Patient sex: M
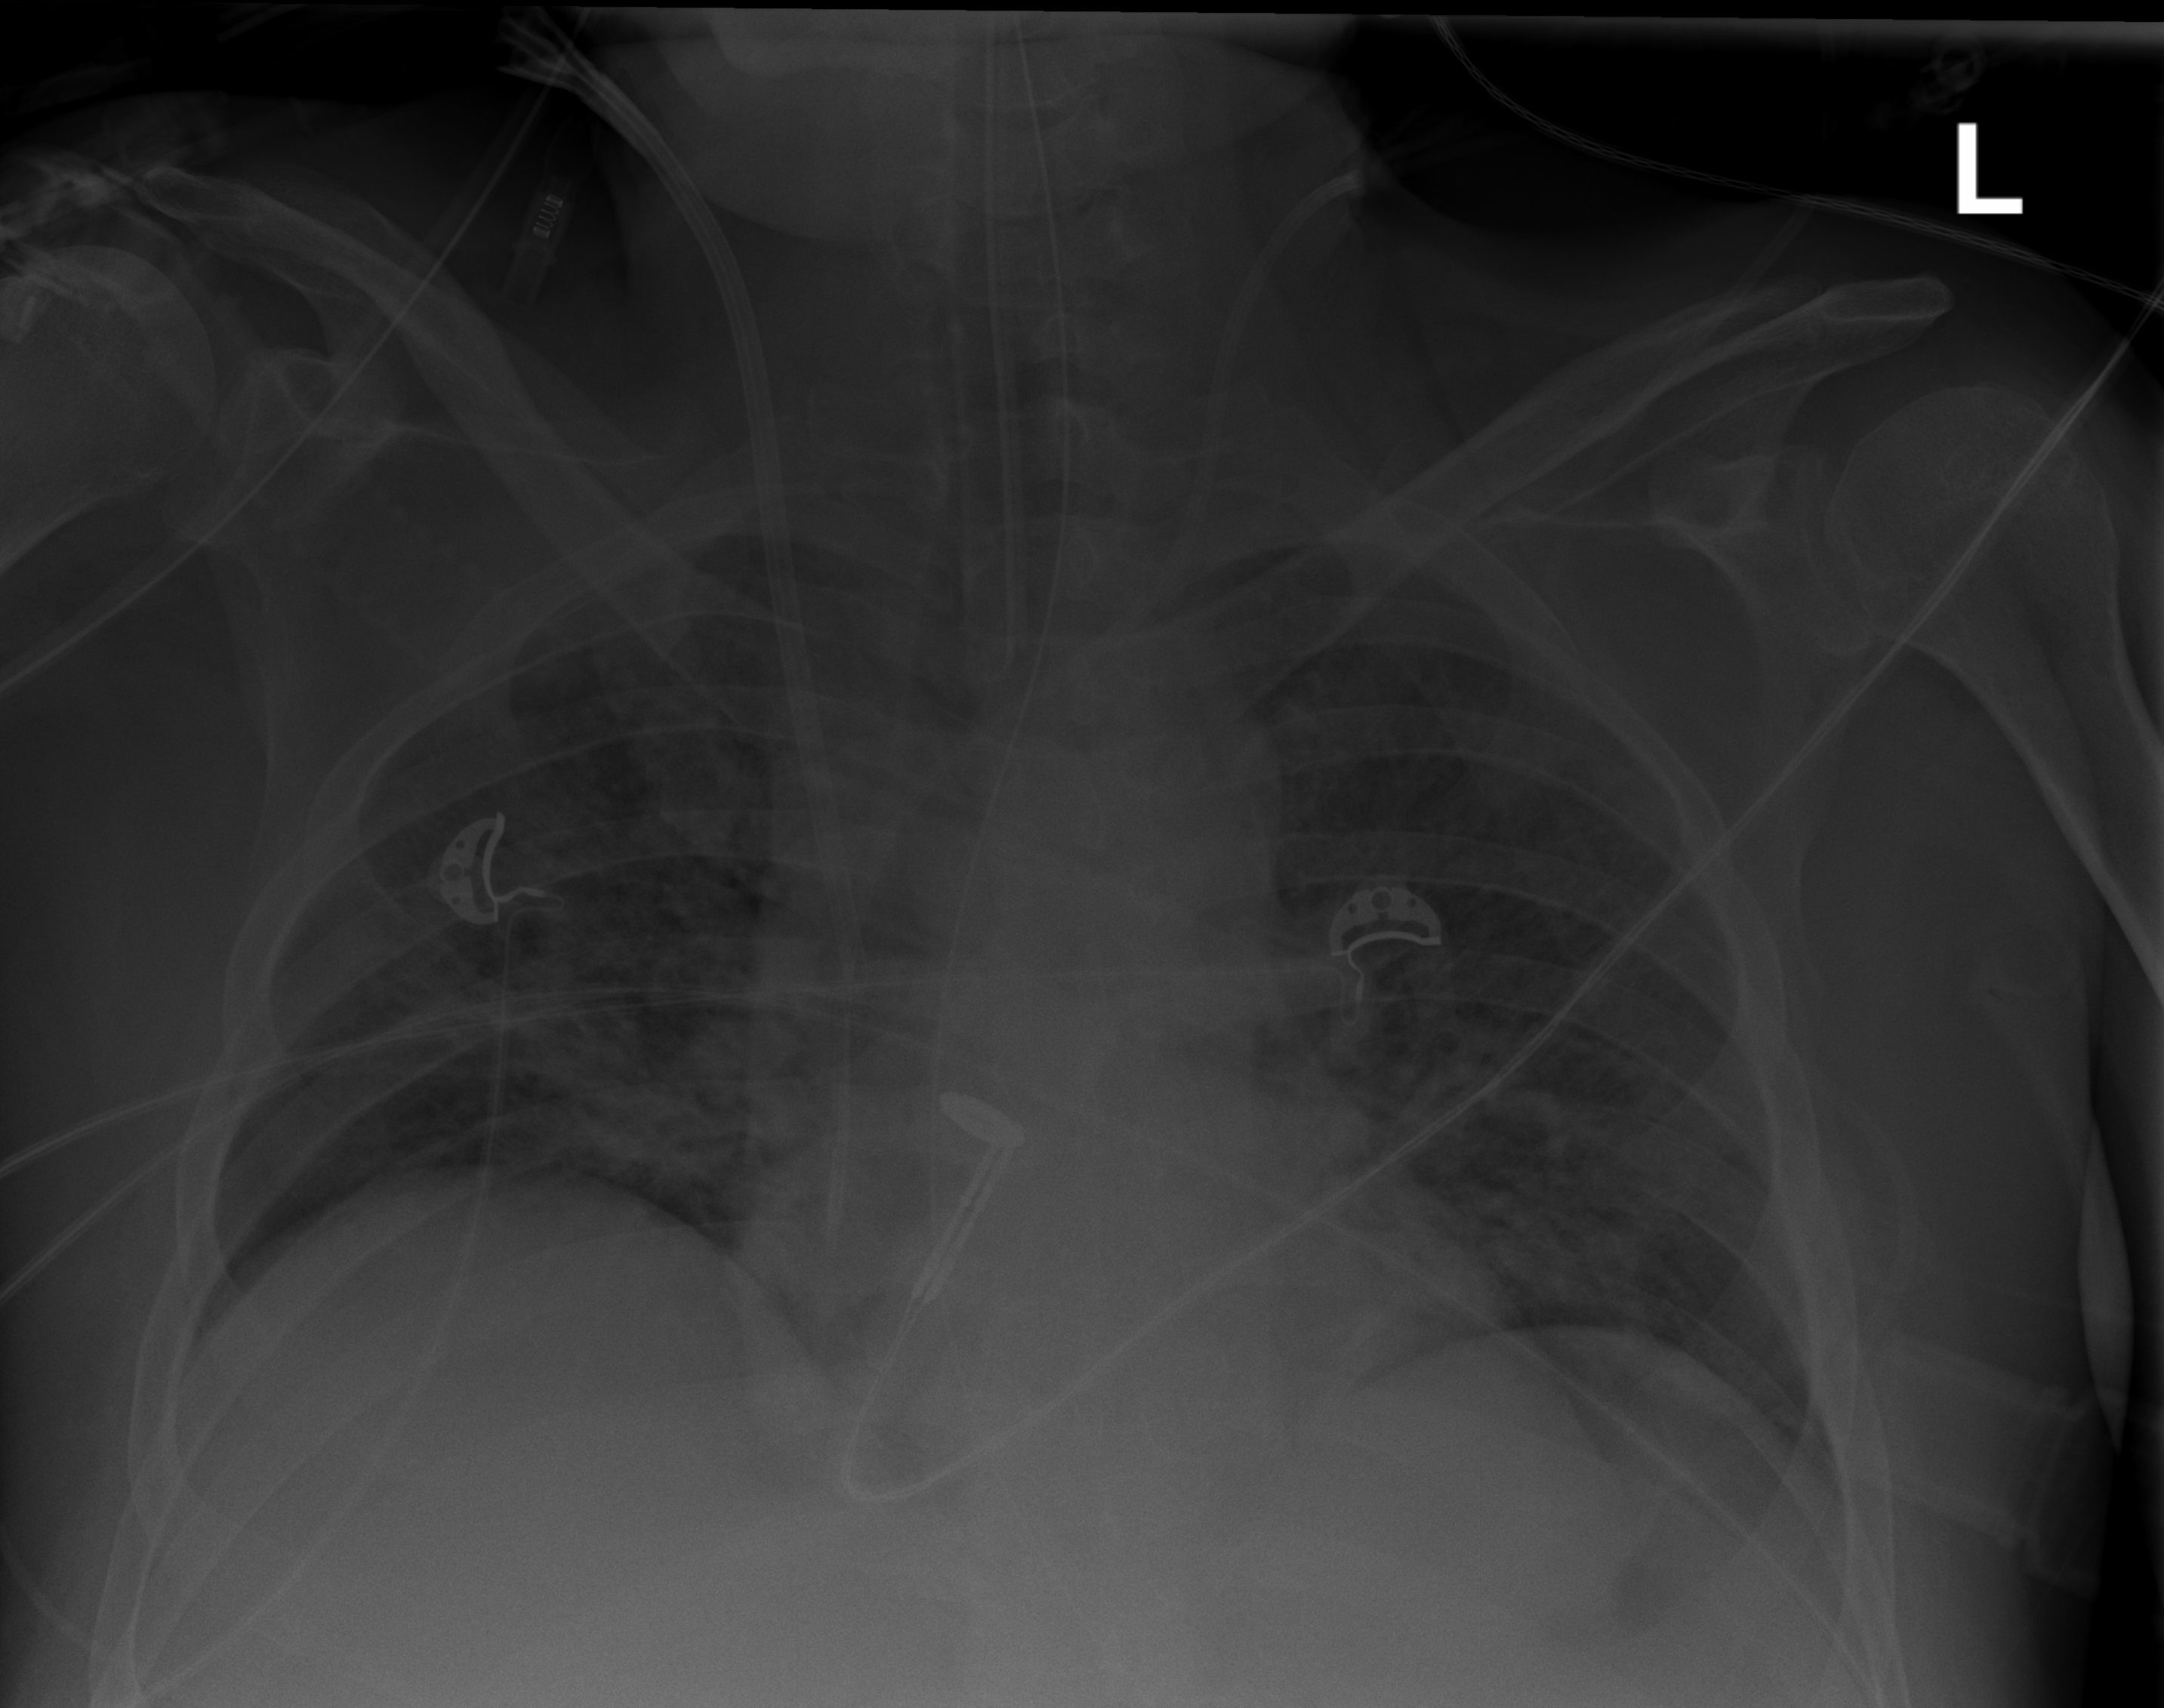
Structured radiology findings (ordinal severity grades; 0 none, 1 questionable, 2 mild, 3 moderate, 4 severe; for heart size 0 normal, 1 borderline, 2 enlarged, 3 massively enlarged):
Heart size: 1
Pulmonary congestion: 2
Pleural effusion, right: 0
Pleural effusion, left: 0
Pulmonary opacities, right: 3
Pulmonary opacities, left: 3
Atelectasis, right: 3
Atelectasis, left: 3